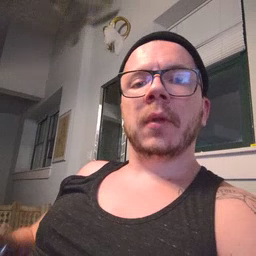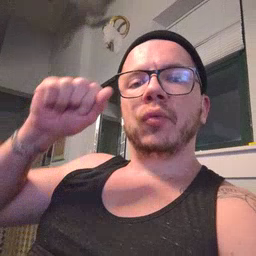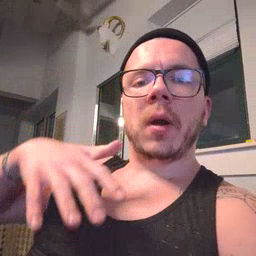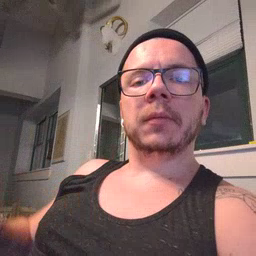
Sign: drop